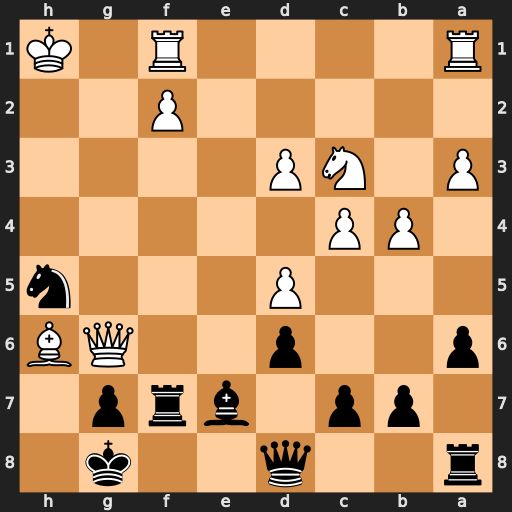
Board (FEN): r2q2k1/1pp1brp1/p2p2QB/3P3n/1PP5/P1NP4/5P2/R4R1K
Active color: b
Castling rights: -
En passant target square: -
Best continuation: Rf6 Qxh5 Rxh6 Qxh6 gxh6